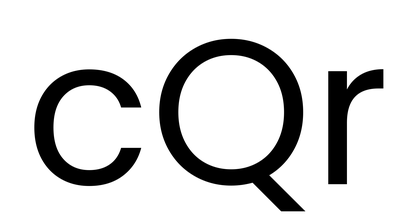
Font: Poppins-Regular